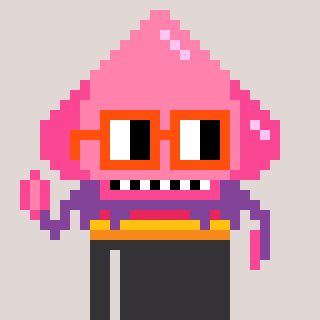
a pixel art character with square orange glasses, a squid-shaped head and a grayscale-colored body on a warm background